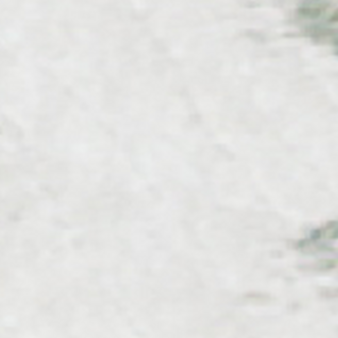
Label: other